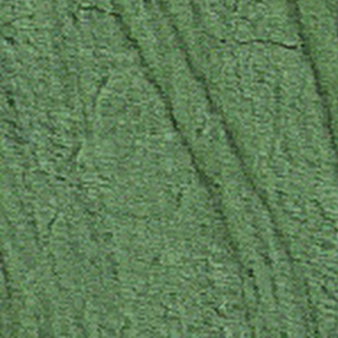
Label: other